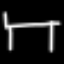
Label: bed